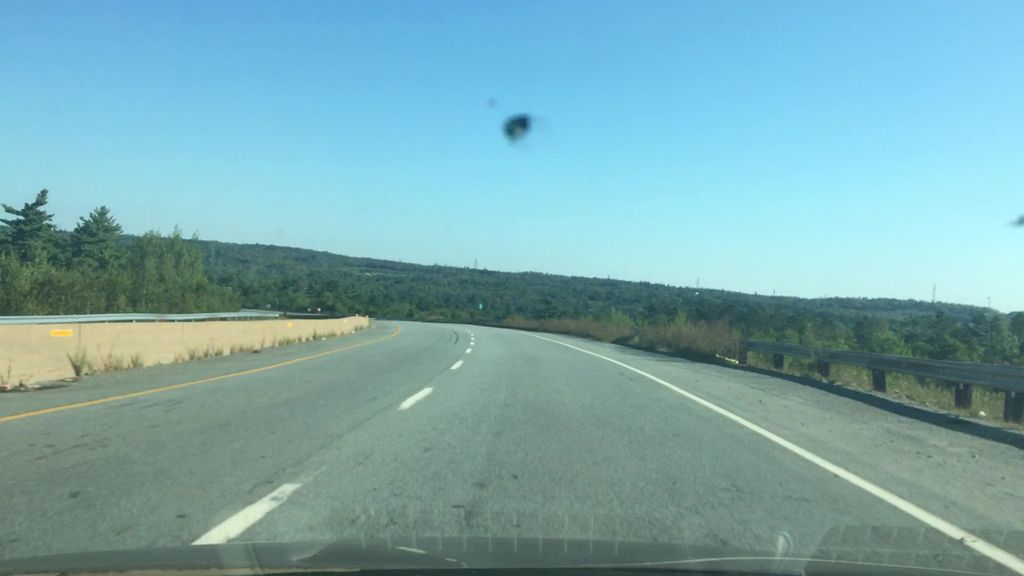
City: halifax